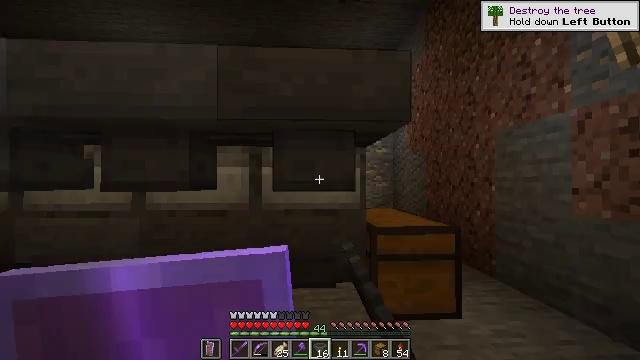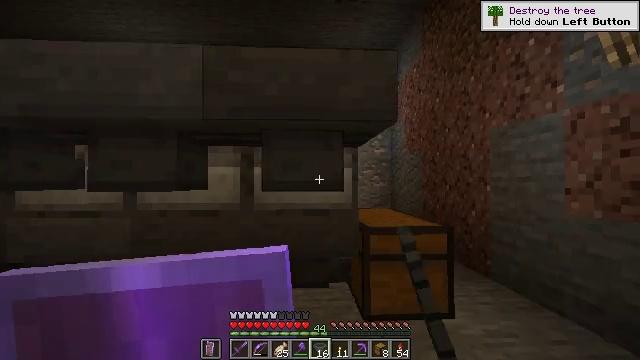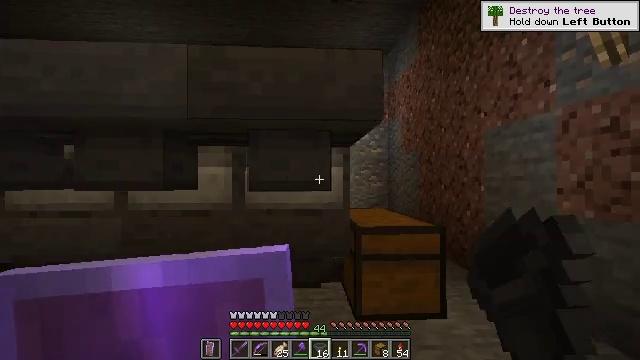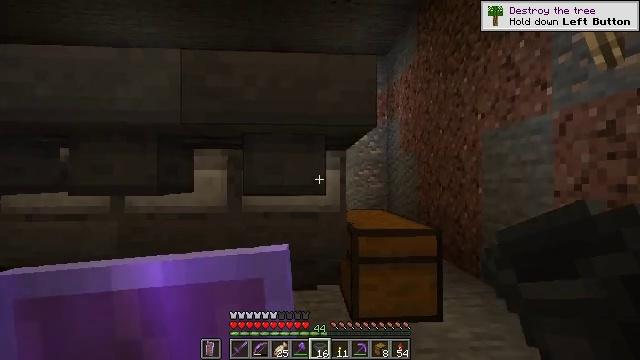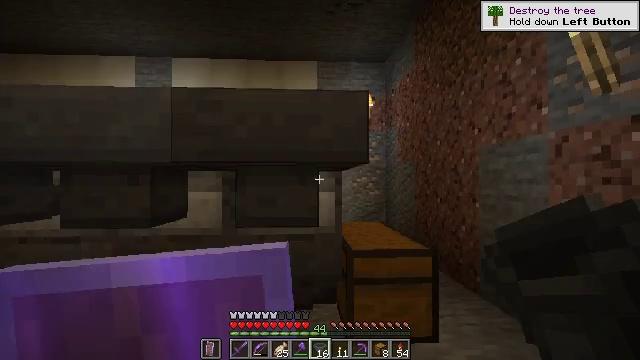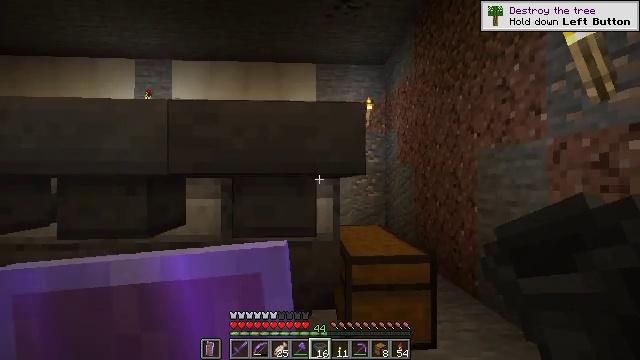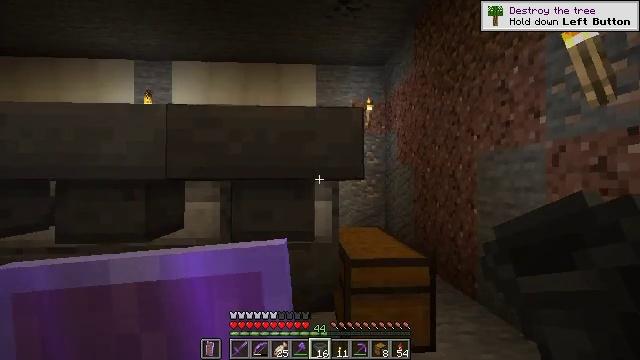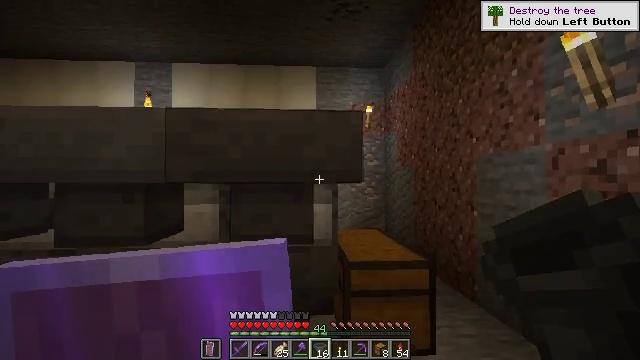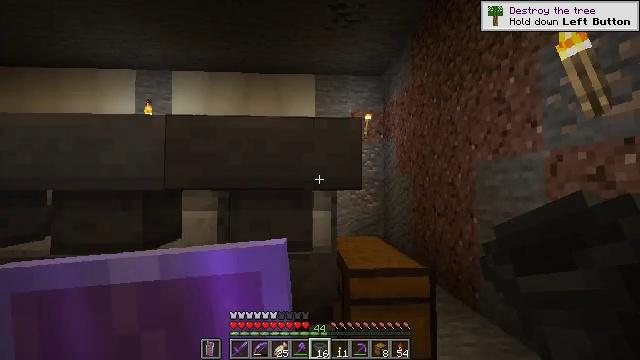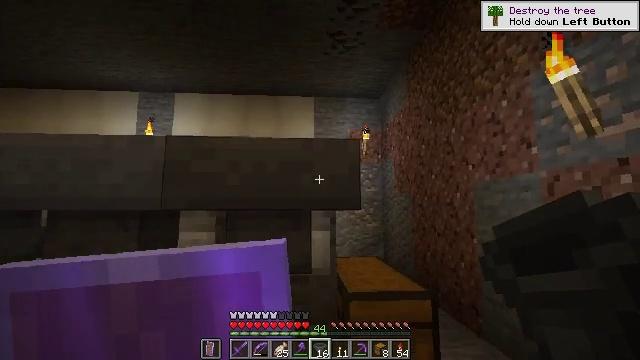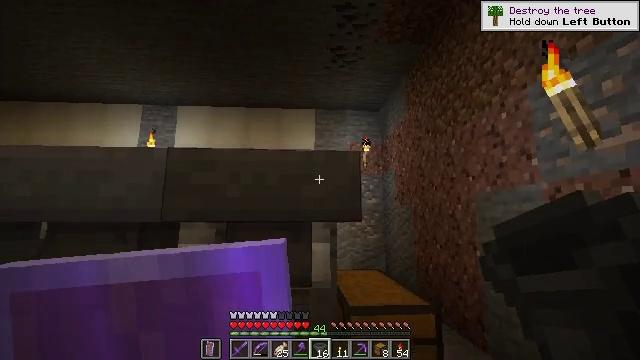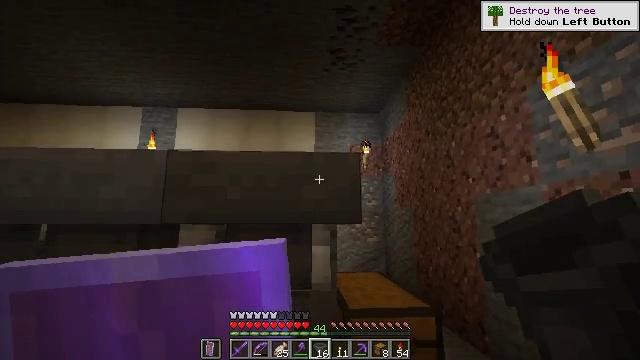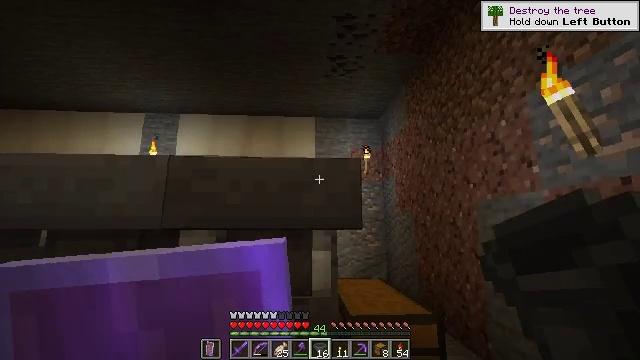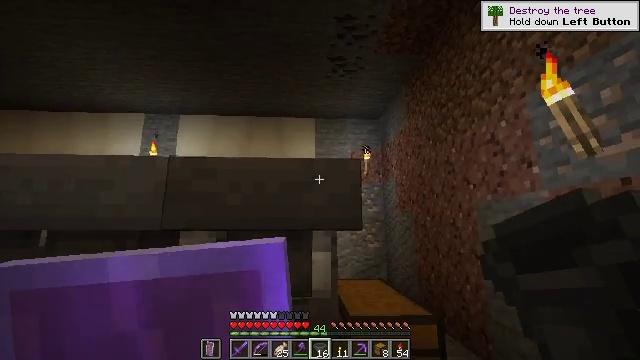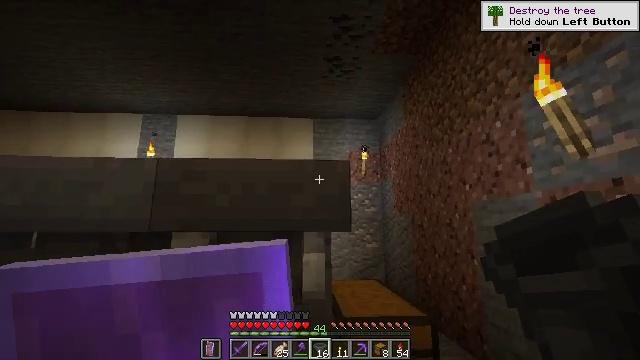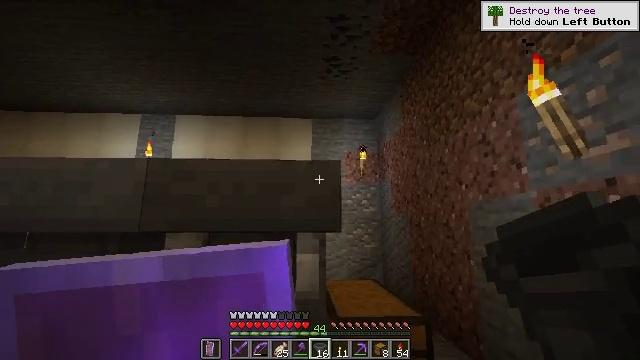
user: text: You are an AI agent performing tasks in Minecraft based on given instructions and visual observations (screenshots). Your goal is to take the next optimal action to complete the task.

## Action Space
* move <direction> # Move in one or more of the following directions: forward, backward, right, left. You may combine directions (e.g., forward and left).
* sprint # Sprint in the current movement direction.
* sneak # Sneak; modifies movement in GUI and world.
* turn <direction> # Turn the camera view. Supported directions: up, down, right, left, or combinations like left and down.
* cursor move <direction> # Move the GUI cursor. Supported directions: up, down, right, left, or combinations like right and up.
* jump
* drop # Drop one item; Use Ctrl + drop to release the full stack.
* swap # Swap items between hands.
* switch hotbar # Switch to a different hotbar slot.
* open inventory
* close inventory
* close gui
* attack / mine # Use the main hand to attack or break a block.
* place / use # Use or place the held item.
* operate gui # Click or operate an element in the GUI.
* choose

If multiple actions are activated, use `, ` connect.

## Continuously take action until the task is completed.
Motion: motion action
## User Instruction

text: Break the hopper to reuse it.
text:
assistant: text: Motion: move right, sneak
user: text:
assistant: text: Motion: move right
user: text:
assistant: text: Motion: no_op
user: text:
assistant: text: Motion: no_op
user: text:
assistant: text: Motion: no_op
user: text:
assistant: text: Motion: no_op
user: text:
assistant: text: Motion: no_op
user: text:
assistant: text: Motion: turn up
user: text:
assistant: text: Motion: turn up
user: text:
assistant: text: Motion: turn up
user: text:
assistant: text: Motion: no_op
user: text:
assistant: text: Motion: turn up
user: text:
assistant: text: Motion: no_op
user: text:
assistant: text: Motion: move right
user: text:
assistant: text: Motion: move right
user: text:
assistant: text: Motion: move right
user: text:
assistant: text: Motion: move right, turn left
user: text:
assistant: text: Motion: move right, turn left
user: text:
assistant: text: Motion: move right, turn left and down
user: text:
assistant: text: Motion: turn left and down
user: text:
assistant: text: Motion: turn left and down
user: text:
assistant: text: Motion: no_op
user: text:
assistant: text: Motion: no_op
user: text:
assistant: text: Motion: no_op
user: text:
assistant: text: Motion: no_op
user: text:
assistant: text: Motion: no_op
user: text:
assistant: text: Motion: no_op
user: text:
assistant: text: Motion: no_op
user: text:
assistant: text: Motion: no_op
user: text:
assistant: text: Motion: no_op